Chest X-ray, PA view. Patient: 52 years old, sex M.
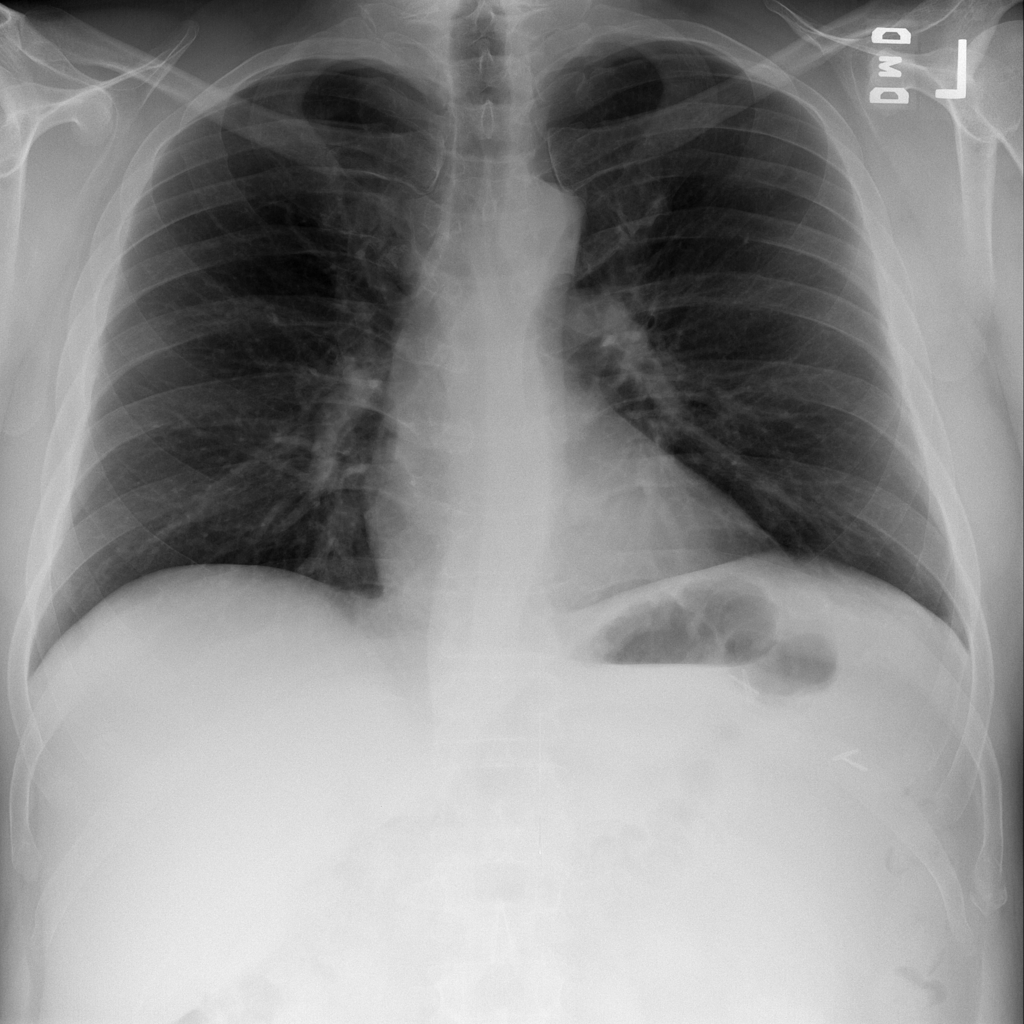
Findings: No Finding